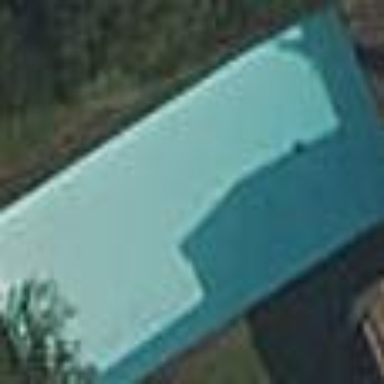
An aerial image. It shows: Swimming pool located in leisure land.